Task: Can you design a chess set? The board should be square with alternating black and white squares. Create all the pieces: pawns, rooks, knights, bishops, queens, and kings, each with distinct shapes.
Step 42:
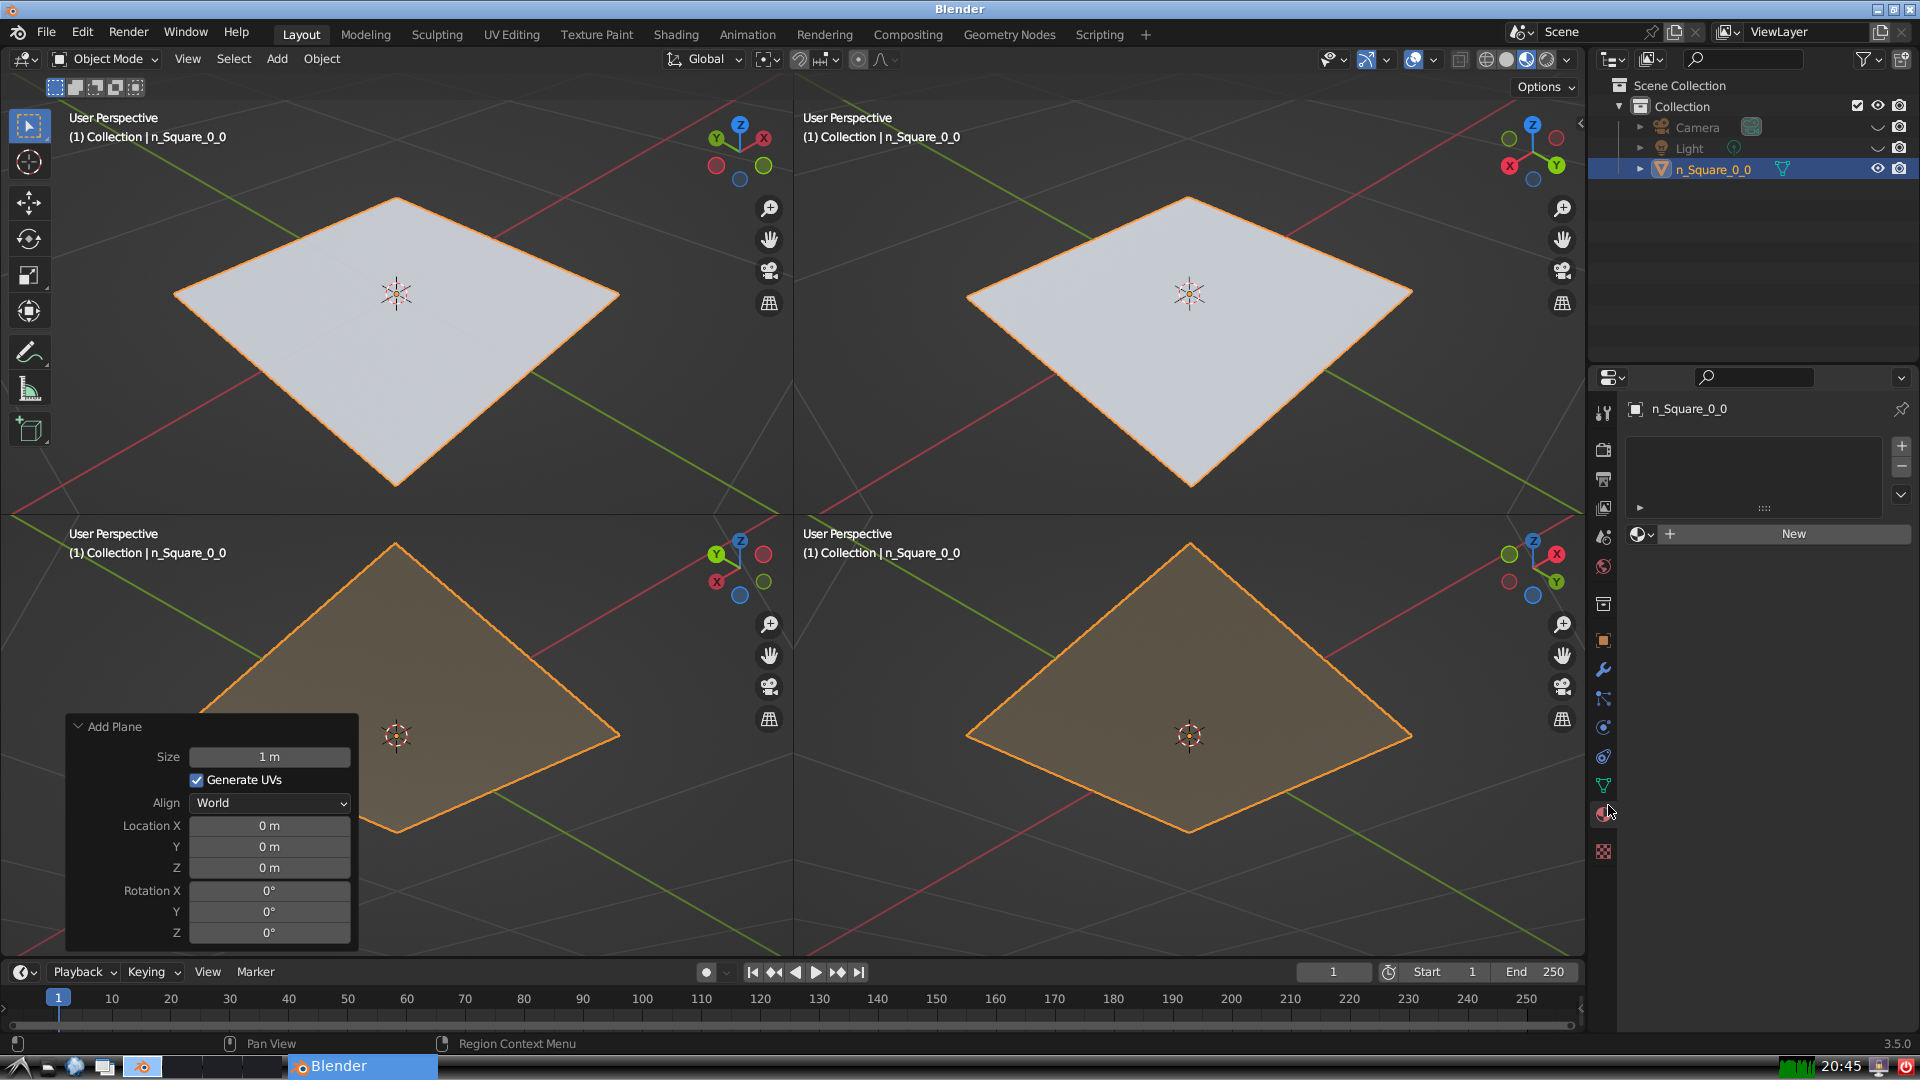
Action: {"mouse_move": [1795, 523]}